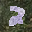
Label: 2